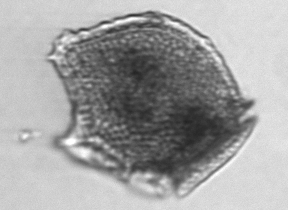
Label: Dinophysis_norvegica